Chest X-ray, PA view. Patient: 48 years old, sex F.
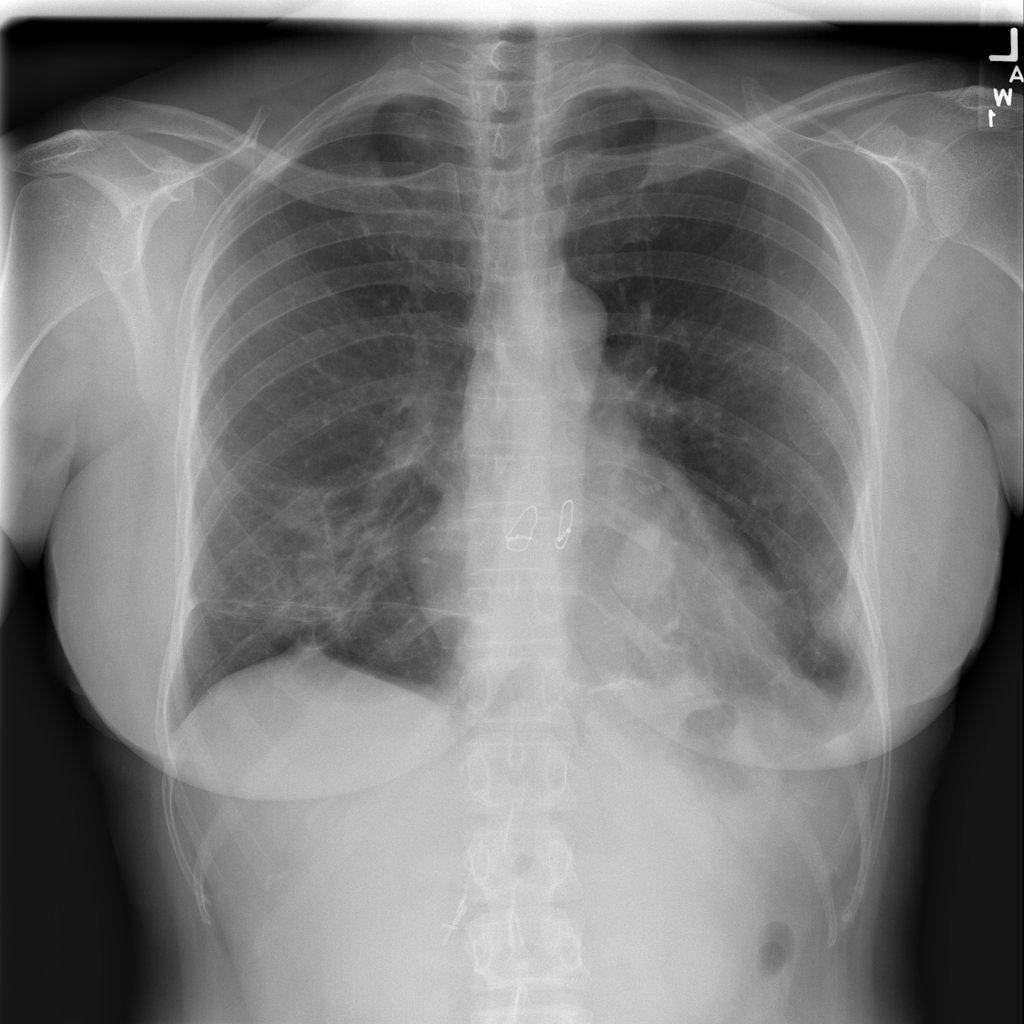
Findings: Infiltration, Mass